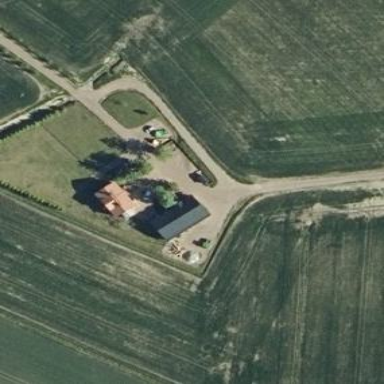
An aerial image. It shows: Farmyard area.